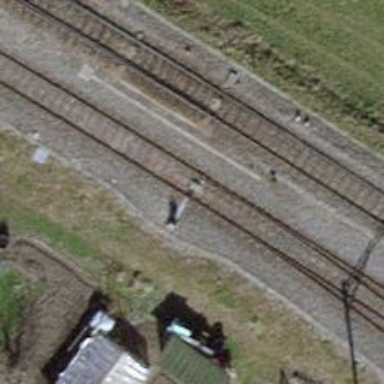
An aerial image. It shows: Railway switch.